Question: I am currently trying to get the text of a control and while going down from the top window to the control I needed I got stuck in this control which has multiple chield with 2 controls having the same class name.
Debug sample code as illustration:
'''
IntPtr window = FindWindow("MainControl", "WindowTitle");
iData.Text += window.ToString("X") + Environment.NewLine;
IntPtr control = FindWindowEx(window, IntPtr.Zero, "CMainWindow", null);
iData.Text += control.ToString("X") + Environment.NewLine;
IntPtr control2 = FindWindowEx(control, IntPtr.Zero, "My_SplitterWindow", null);
iData.Text += control2.ToString("X") + Environment.NewLine;
IntPtr control3 = FindWindowEx(control2, IntPtr.Zero, "ATL:0061FA08", null);
iData.Text += control3.ToString("X") + Environment.NewLine;
IntPtr control4 = FindWindowEx(control3, IntPtr.Zero, "ATL:0061E168", null);
iData.Text += control4.ToString("X") + Environment.NewLine;
IntPtr control5 = FindWindowEx(control4, IntPtr.Zero, "ATL:<PHONE>", null);
iData.Text += control5.ToString("X") + Environment.NewLine;
IntPtr control6 = FindWindowEx(control5, IntPtr.Zero, "ATL:<PHONE>", null);
iData.Text += control6.ToString("X") + Environment.NewLine;
// stucked here... :/
'''
Here is an image of the child control I am at right now:

'ATL:<PHONE>''#32770 (Dialog)'
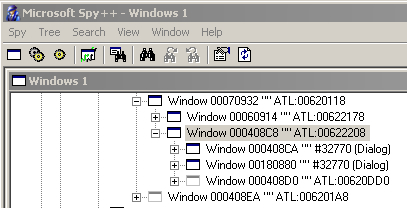
Answer: Once you have the window handle 'IntPtr' you can get the list of child windows like this...
'''
IntPtr window = FindWindowEx("MainControl", "WindowTitle");
IntrPtr child = GetWindow(window, GW_CHILD | GW_HWNDFIRST);
while(child != IntPtr.Zero)
{
child = GetWindow(child, GW_HWNDNEXT);
}
'''
You can find the pinvoke needed for the Win32 GetWindow from <URL>.